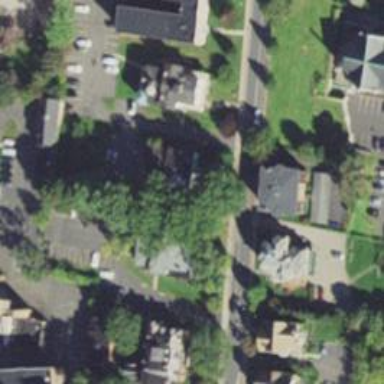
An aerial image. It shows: Neighbourhood designated as historic district.